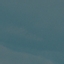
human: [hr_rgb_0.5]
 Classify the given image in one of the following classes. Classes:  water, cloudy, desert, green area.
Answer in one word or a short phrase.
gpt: water